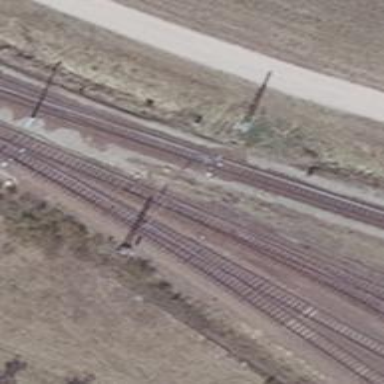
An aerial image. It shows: Railway switch.